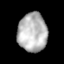
Tissue: lung
Cell type: Epithelial cells
Senescence score: 0.231
Nuclear area (px): 1110
Mean DAPI intensity: 182.747